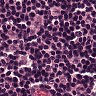
Metastatic tissue present: no